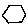
Label: hexagon